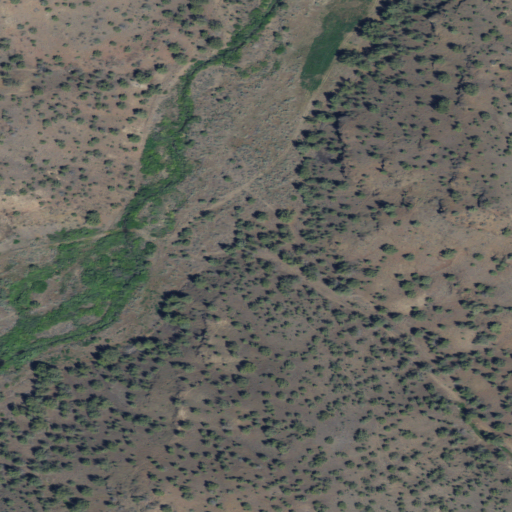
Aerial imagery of valley in Oregon named Caesar Gulch containing shrub and grassland